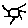
Label: sun